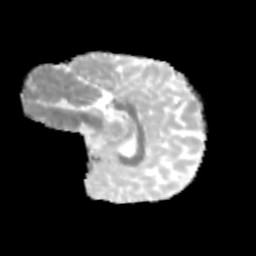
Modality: MD
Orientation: sagittal
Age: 11
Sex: female
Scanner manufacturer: siemens
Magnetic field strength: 3 T
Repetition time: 3.8 s
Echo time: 0.07 s